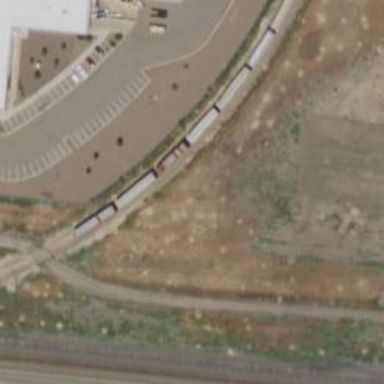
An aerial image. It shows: Railway spur service.